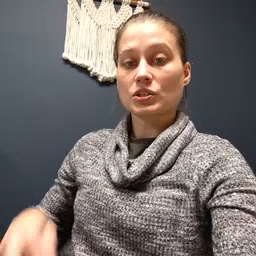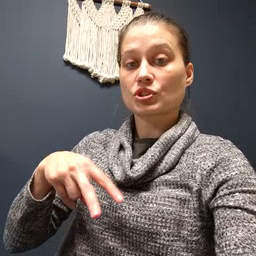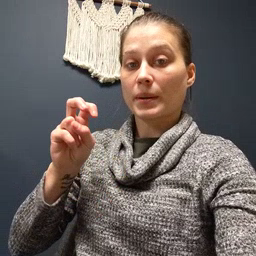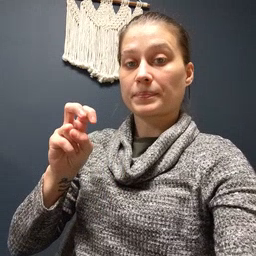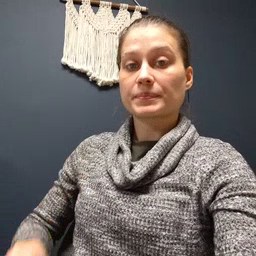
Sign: jump